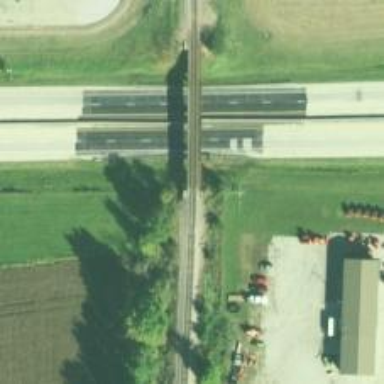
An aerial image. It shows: Bridge over railway line.